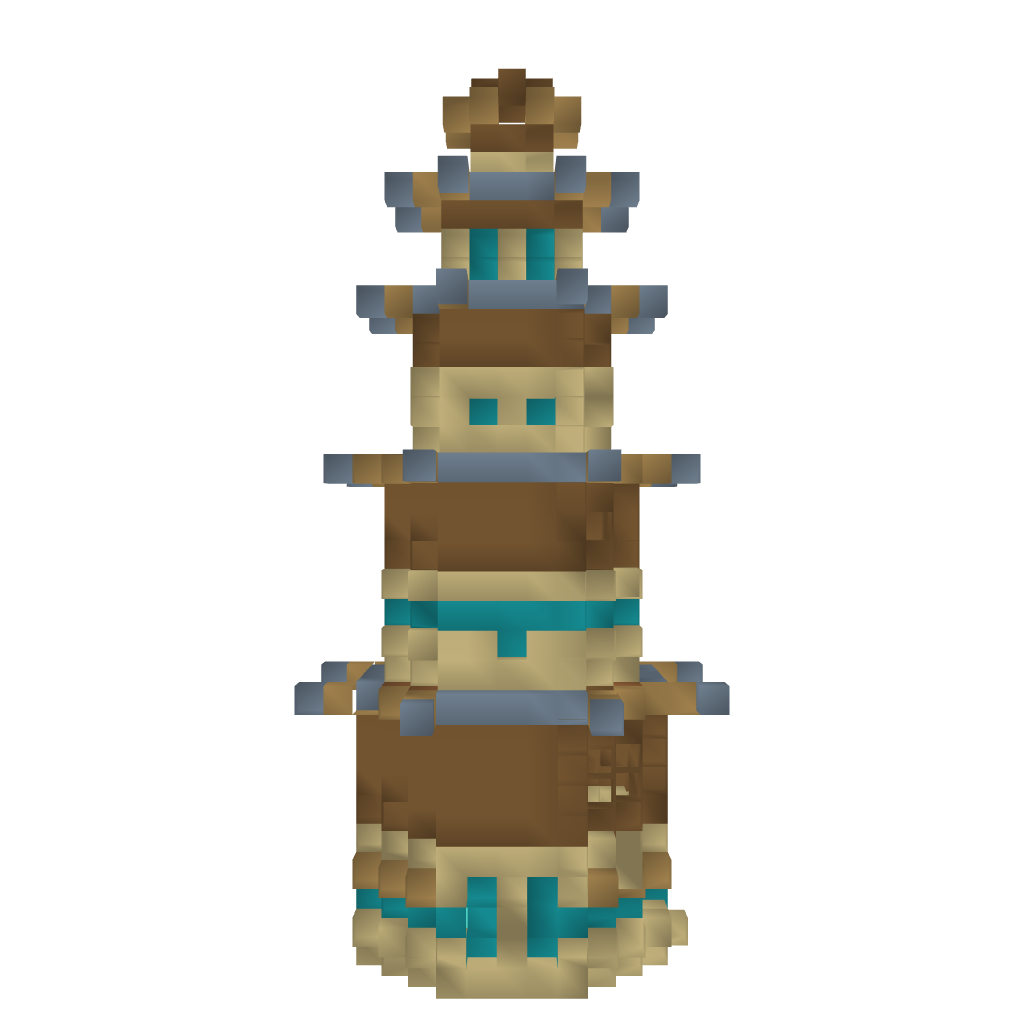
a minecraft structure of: Pagoda of LIGHT